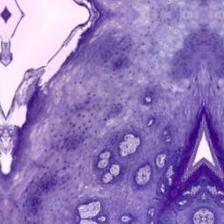
Diagnosis: Normal